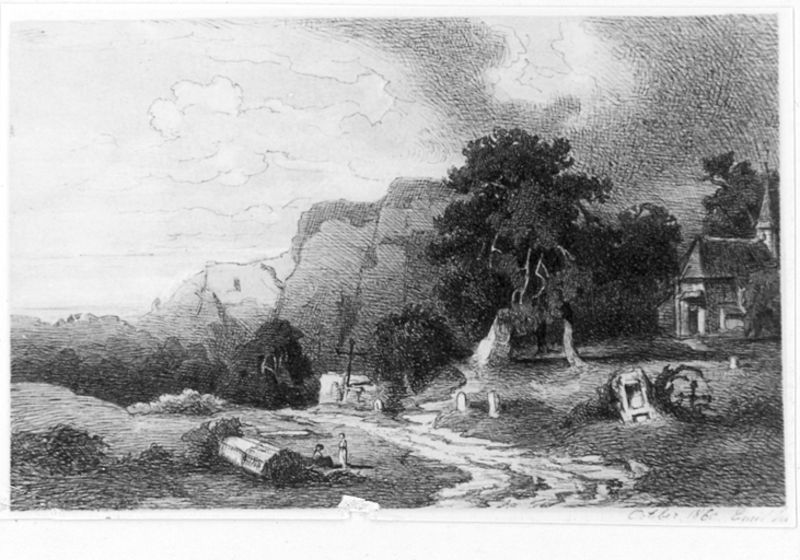
Titel: Kapelle mit verfallenem Friedhof in gebirgiger Landschaft
Künstler: Emil Lugo
Standort: Karlsruhe
Institution: Staatliche Kunsthalle Karlsruhe
Schlagwörter: baum, berg, dunkel, felsen, gewitter, himmel, mann, wasser, weiß, wolken, bäume, fluss, frauen, kirchturm, landschaft, menschen, sitzen, ufer, frau, grau, holz, licht, männer, schwarz, säule, zeichnung, dach, haus, weg, wiese, wolke, mensch, stehen, stein, steine, tod, tot, signatur, bach, natur, strauch, gebüsch, gewässer, kirche, rauch, sträucher, boden, land, pflanzen, wald, kinder, turm, schrift, ecke, düster, italien, abhang, berge, fels, gebirge, steilhang, dorf, grafik, graphik, nebel, steil, pause, picknick, rast, signiert, romantik, strom, angst, staffage, wetter, tor, ruine, kreuz, druck, druckgraphik, schwarz-weiß, druckgrafik, schraffur, radierung, stich, bedrohlich, beschriftung, bleistift, friedhof, rom, sarg, grab, gräber, kapelle, kruzifix, himel, arkadien, kupferstich, hirte, hirten, schwar, sakralbau, kruez, kirchhof, grabstein, grabsteine, wegkreuz, overbeck, datiert, nordalpin, 1890, kreuzt, friedhofskapelle, wolken stich, unwetter felsen holzstapel, böme, gach, landshccaft